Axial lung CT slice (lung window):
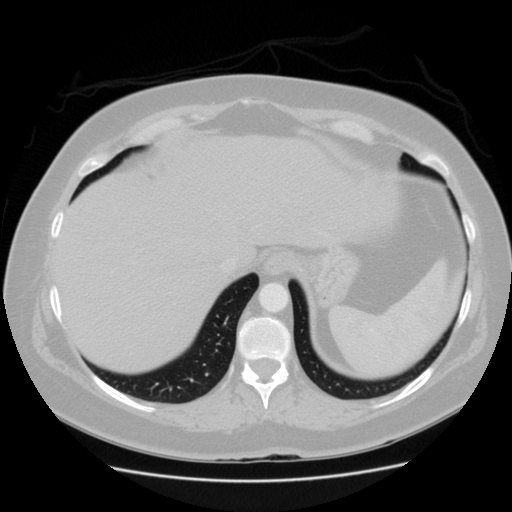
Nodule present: no